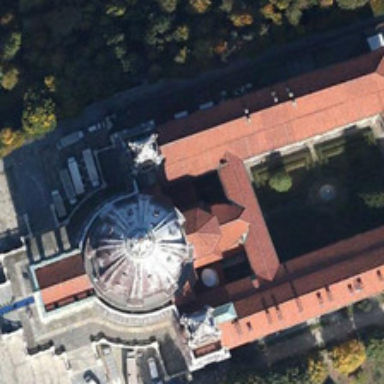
The white church is located in the center of the square .